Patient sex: M
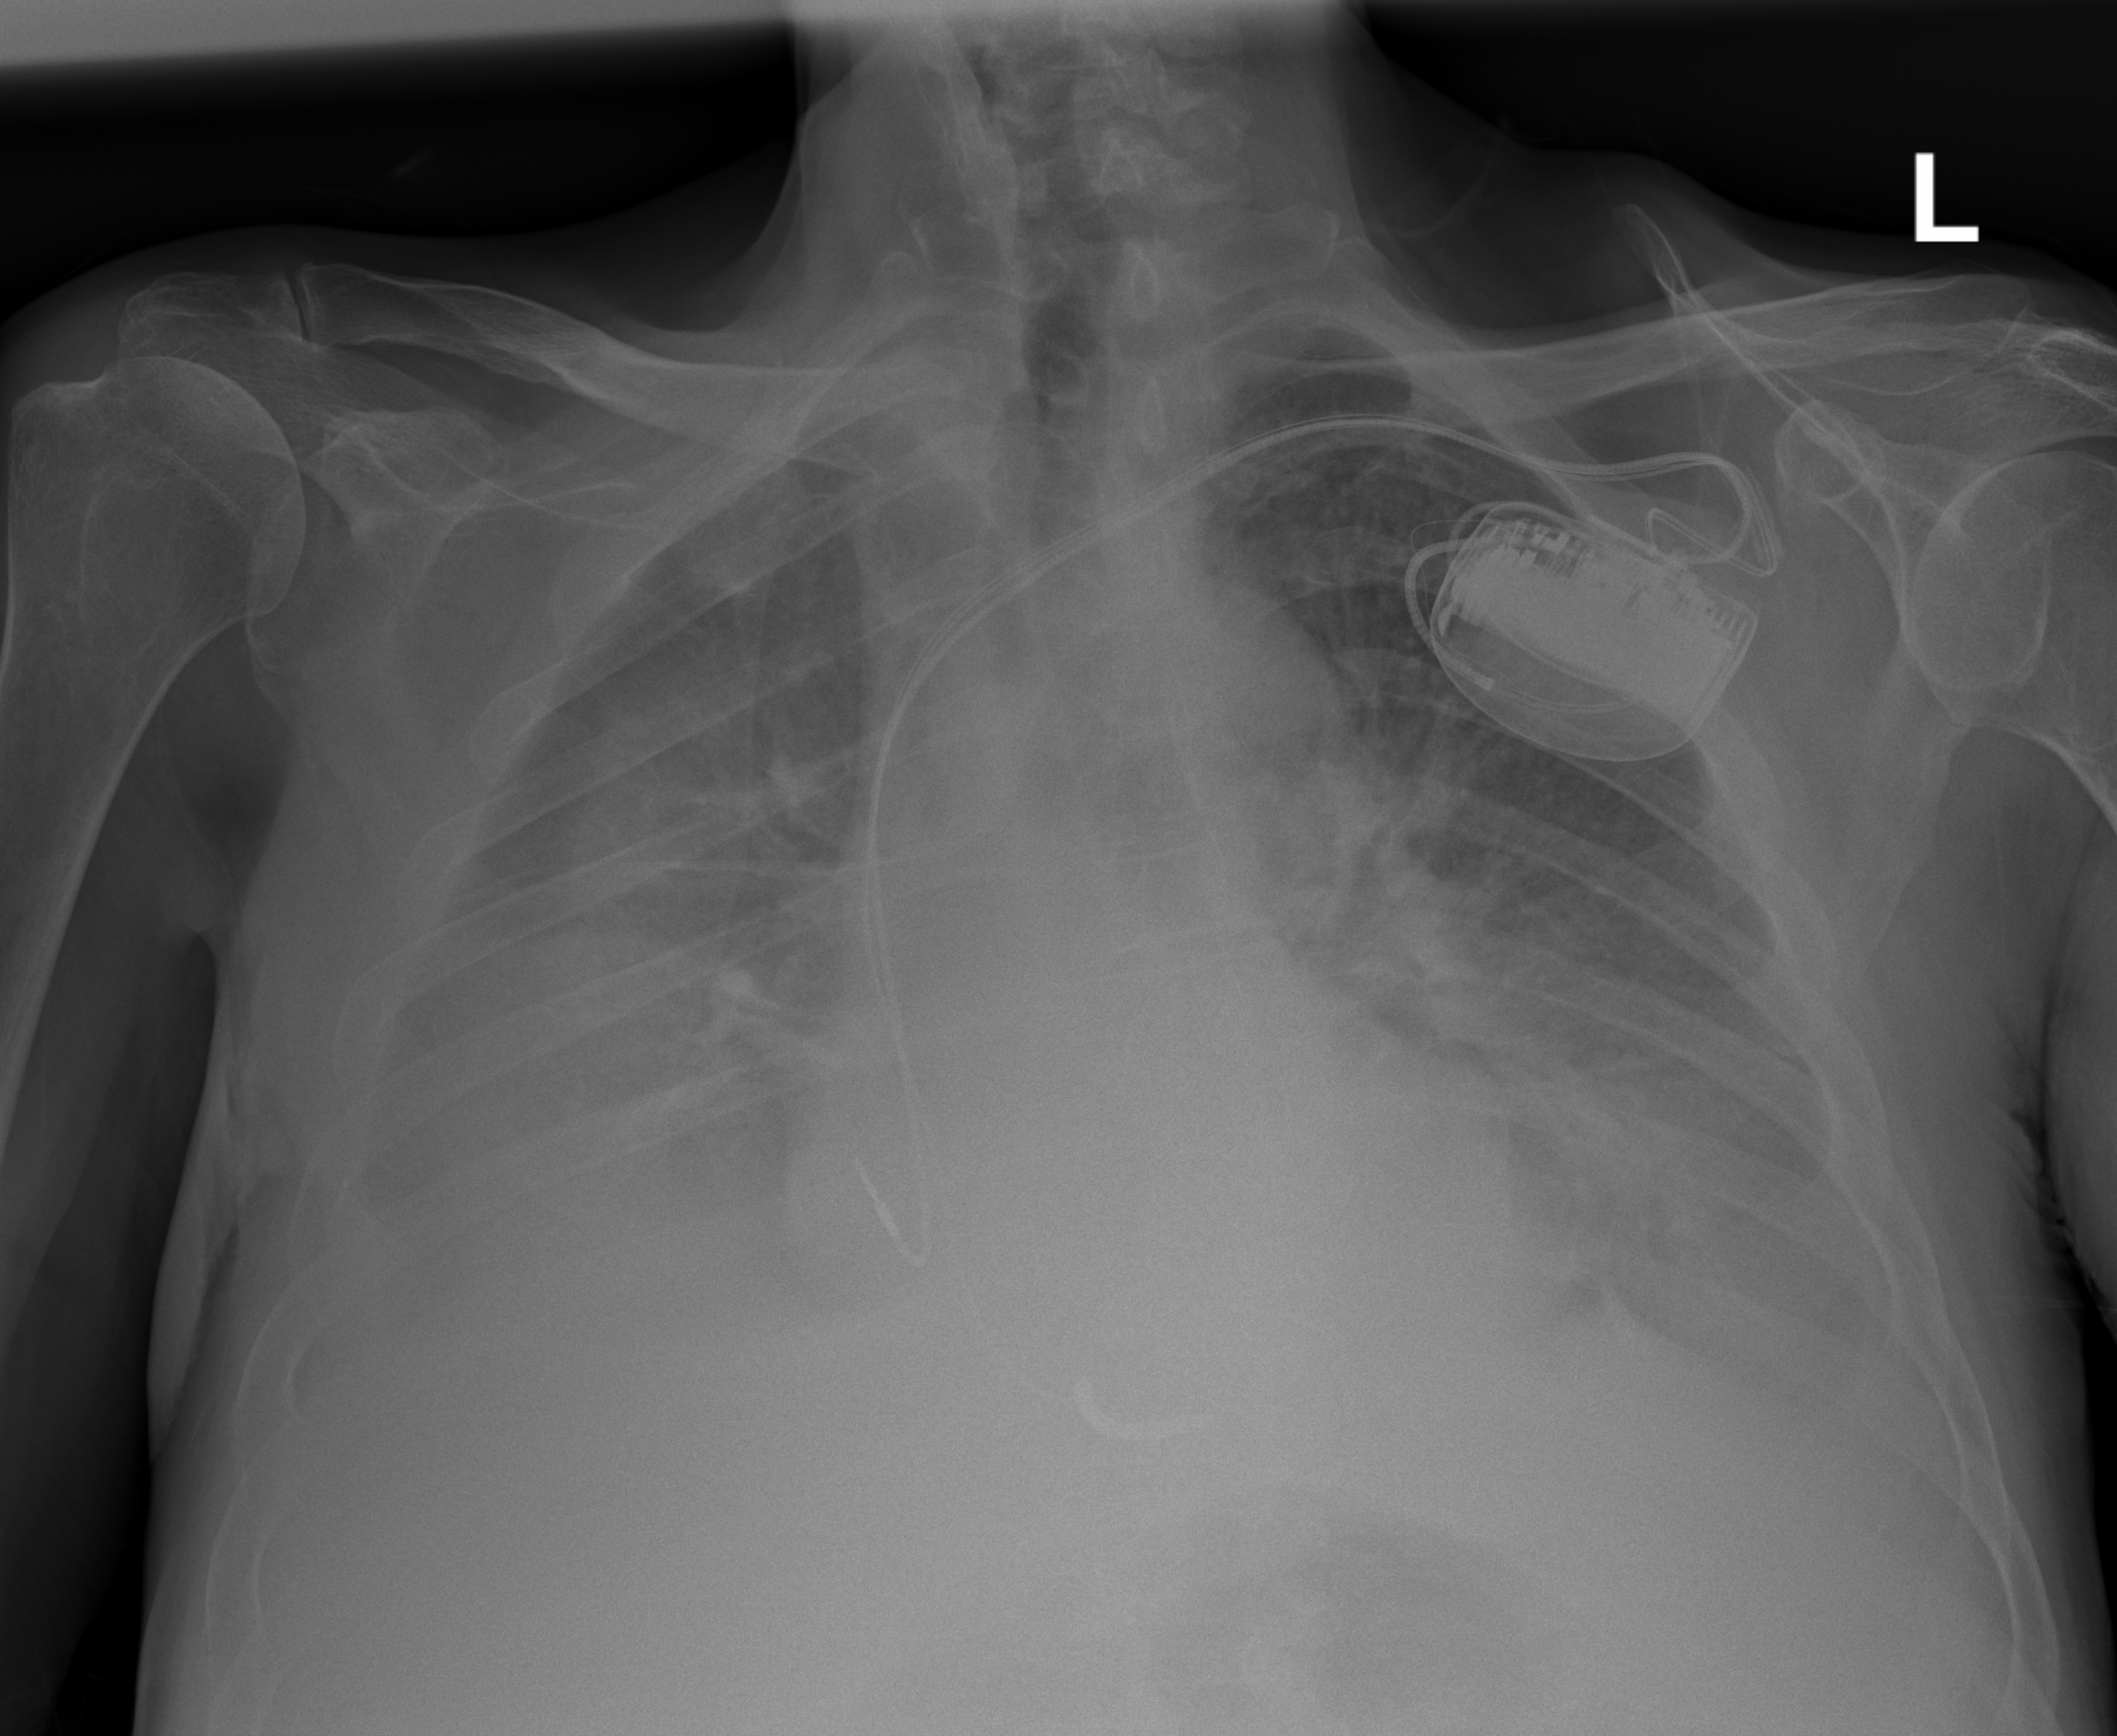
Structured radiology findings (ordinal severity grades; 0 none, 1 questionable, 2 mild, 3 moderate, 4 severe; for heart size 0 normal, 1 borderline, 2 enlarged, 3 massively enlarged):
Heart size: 0
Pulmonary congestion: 2
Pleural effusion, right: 2
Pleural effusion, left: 2
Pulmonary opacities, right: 2
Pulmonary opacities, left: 2
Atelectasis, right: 3
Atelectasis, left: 3